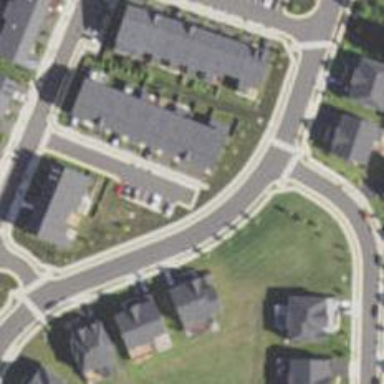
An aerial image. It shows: Residential road with asphalt surface. Sidewalk is present on the left side.